Question: I want to create following rating views shown below. How is it possible to do it

I have got 3 conditions.I have got label in top and below that are stars and at the end there is TextField. Good,Amazing,Horrific is set according to number of stars. When there is 1 Star i.e horrific condition we have to present four button Order issues, timing, friendliness,Cleanliness.And 'UITextField' is shift below it
> I have implemented following code
'''
#pragma mark - Btn Action on start click
- (IBAction)Btn_FirstHorrific:(id)sender {
[self ReviewHorrific];
[self NumOfStarWorstCase];
str_deliveryBoyRating=@"1";
str_customerComment=@"Horrific";
}
- (IBAction)Btn_SecondNah:(id)sender {
[self ReviewSecondNah];
[self NumOfStarOthercase];
str_deliveryBoyRating=@"2";
str_customerComment=@"nah!";
}
- (IBAction)Btn_ThirdItsOk:(id)sender {
[self ReviewItsOk];
[self NumOfStarOthercase];
str_deliveryBoyRating=@"3";
str_customerComment=@"Its ok";
}
- (IBAction)Btn_FourthGood:(id)sender {
[self ReviewGood];
[self NumOfStarOthercase];
str_deliveryBoyRating=@"4";
str_customerComment=@"good";
}
- (IBAction)Btn_FifthAmazing:(id)sender {
[self ReviewAmazing];
[self NumOfStarOthercase];
str_deliveryBoyRating=@"5";
str_customerComment=@"Amazing";
}
#pragma mark - Change star colour in Number of star changes
- (void)ReviewHorrific{
Btn_FirstHorrific.tintColor = UIColorFromRGB(0xff8133);
Btn_SecondNah.tintColor = [UIColor whiteColor];
Btn_ThirdItsOk.tintColor = [UIColor whiteColor];
Btn_FourthGood.tintColor = [UIColor whiteColor];
Btn_FifthAmazing.tintColor = [UIColor whiteColor];
lbl_report.text=@"Please report your issue";
lbl_RateType.text=@"Horrific";
self.View_WorstCase.hidden = FALSE;
}
- (void)ReviewSecondNah{
Btn_FirstHorrific.tintColor = UIColorFromRGB(0xff8133);
Btn_SecondNah.tintColor = UIColorFromRGB(0xff8133);
Btn_ThirdItsOk.tintColor = [UIColor whiteColor];
Btn_FourthGood.tintColor = [UIColor whiteColor];
Btn_FifthAmazing.tintColor = [UIColor whiteColor];
lbl_report.text=@"Please report your issue";
lbl_RateType.text=@"Nah!!";
}
- (void)ReviewItsOk{
Btn_FirstHorrific.tintColor = UIColorFromRGB(0xff8133);
Btn_SecondNah.tintColor = UIColorFromRGB(0xff8133);
Btn_ThirdItsOk.tintColor = UIColorFromRGB(0xff8133);
Btn_FourthGood.tintColor = [UIColor whiteColor];
Btn_FifthAmazing.tintColor = [UIColor whiteColor];
lbl_report.text=@"Please report your issue";
lbl_RateType.text=@"It's OK";
}
- (void)ReviewGood{
Btn_FirstHorrific.tintColor = UIColorFromRGB(0xff8133);
Btn_SecondNah.tintColor = UIColorFromRGB(0xff8133);
Btn_ThirdItsOk.tintColor = UIColorFromRGB(0xff8133);
Btn_FourthGood.tintColor = UIColorFromRGB(0xff8133);
Btn_FifthAmazing.tintColor = [UIColor whiteColor];
lbl_report.text=@"Heap praise if you would like";
lbl_RateType.text=@"Good";
}
- (void)ReviewAmazing{
Btn_FirstHorrific.tintColor = UIColorFromRGB(0xff8133);
Btn_SecondNah.tintColor = UIColorFromRGB(0xff8133);
Btn_ThirdItsOk.tintColor = UIColorFromRGB(0xff8133);
Btn_FourthGood.tintColor = UIColorFromRGB(0xff8133);
Btn_FifthAmazing.tintColor = UIColorFromRGB(0xff8133);
lbl_report.text=@"Glad to hear it. Any comments or feedback?";
lbl_RateType.text=@"Amazing";
}
'''
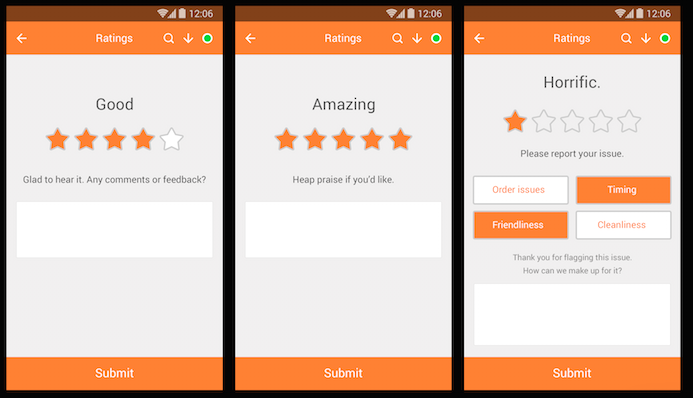
Answer: Add 5 'UIButton' to your UI file. Then in your header (.h) code, declare the 'UIButton' like so:
'''
IBOutlet UIButton *starOne;
IBOutlet UIButton *starTwo;
IBOutlet UIButton *starThree;
IBOutlet UIButton *starFour;
IBOutlet UIButton *starFive;
'''
Then back in your UI file, link the star button views to your code. Then add the default (non-selected) star images to your buttons (just drag and drop to do this).
Back in your header code, add 5 'IBAction' methods. These will detect when the star buttons are pressed:
'''
-(IBAction)press_1;
-(IBAction)press_2;
-(IBAction)press_3;
-(IBAction)press_4;
-(IBAction)press_5;
'''
Then add a method as well. This method will handle the star images.
'''
-(void)set_stars:(int)num :(NSString *)desc
'''
Then declare in integer in your header file. This will tell you what the rating is, like so:
'''
int rating;
'''
Also declare an array (this will contain pointers to your star buttons):
'''
NSArray *_starButtons;
'''
Lastly, declare a 'UILabel' to show the name for each rating (and like it to your UI), like so:
'''
IBOutlet UILabel *rating_name;
'''
In your implementation (.m) code, add in the following:
'''
-(IBAction)press_1 {
[self set_stars:1 :@"Horrific"];
}
-(IBAction)press_2 {
[self set_stars:2 :@"nah!"];
}
-(IBAction)press_3 {
[self set_stars:3 :@"Its ok"];
}
-(IBAction)press_4 {
[self set_stars:4 :@"good"];
}
-(IBAction)press_5 {
[self set_stars:5 :@"Amazing"];
}
-(void)set_stars:(int)num :(NSString *)desc {
rating_name.text = [NSString stringWithFormat:@"%@", desc];
for (int loop = 0; loop < 5; loop++) {
if ((loop + 1) <= num) {
[((UIButton*)_starButtons[loop]) setBackgroundImage:[UIImage imageNamed:@"star_ON.png"] forState:UIControlStateNormal];
}
else {
[((UIButton*)_starButtons[loop]) setBackgroundImage:[UIImage imageNamed:@"star_OFF.png"] forState:UIControlStateNormal];
}
}
rating = num;
}
'''
Finally, dont forget to populate the array with your buttons in the 'viewDidLoad' method like so:
'''
_starButtons = @[starOne, starTwo, starThree, starFour, starFive];
'''